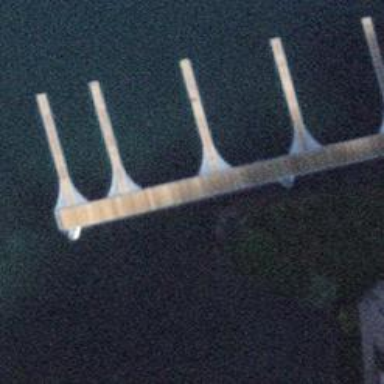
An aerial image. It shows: Man-made pier.